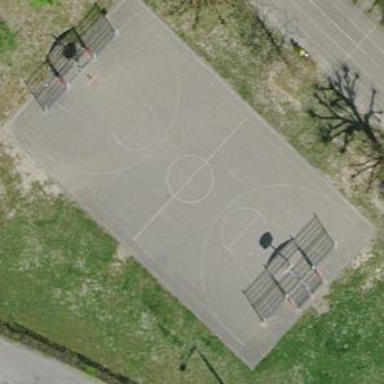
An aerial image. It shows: Basketball court on leisure land pitch.